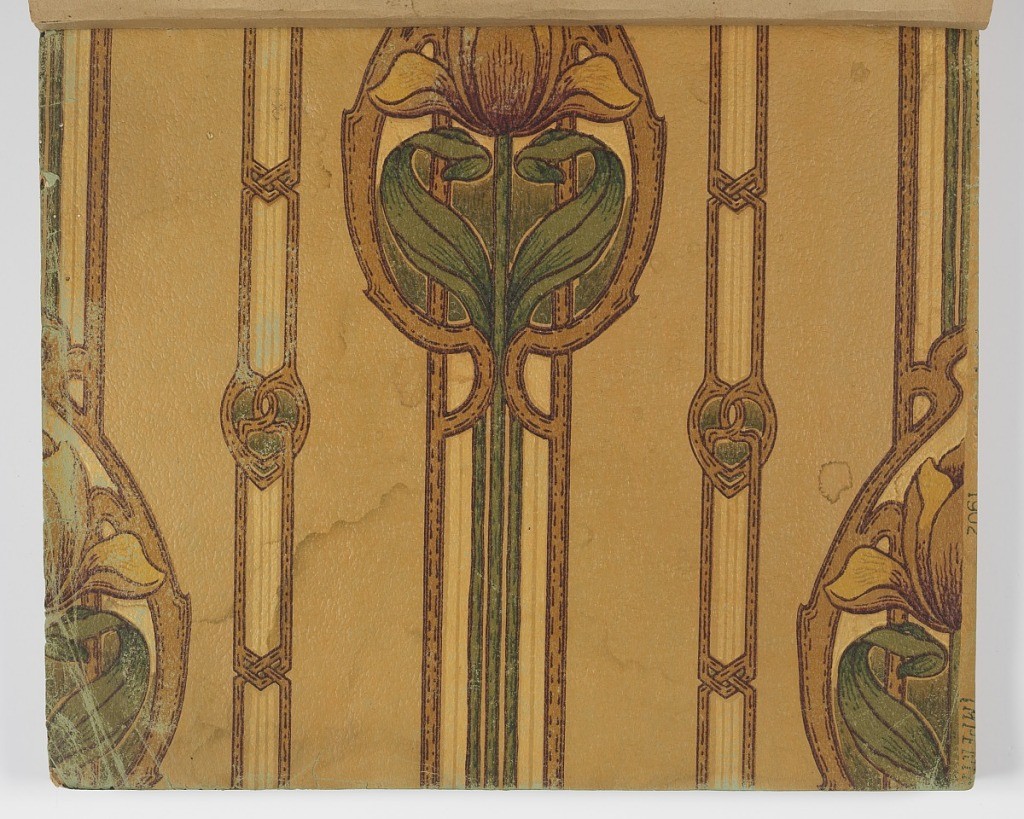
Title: No. 3, S.Z. Goldberg
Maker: S.Z. Goldberg
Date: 1914
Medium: Machine-printed paper, embossed
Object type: Sample book
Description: Wide range of samples including ingrain and oatmeal papers, cut out borders, die-cut and embossed borders, floral patterns, and medallion stripe patterns.